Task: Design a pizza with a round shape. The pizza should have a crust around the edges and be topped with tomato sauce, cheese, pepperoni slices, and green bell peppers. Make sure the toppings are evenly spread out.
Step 272:
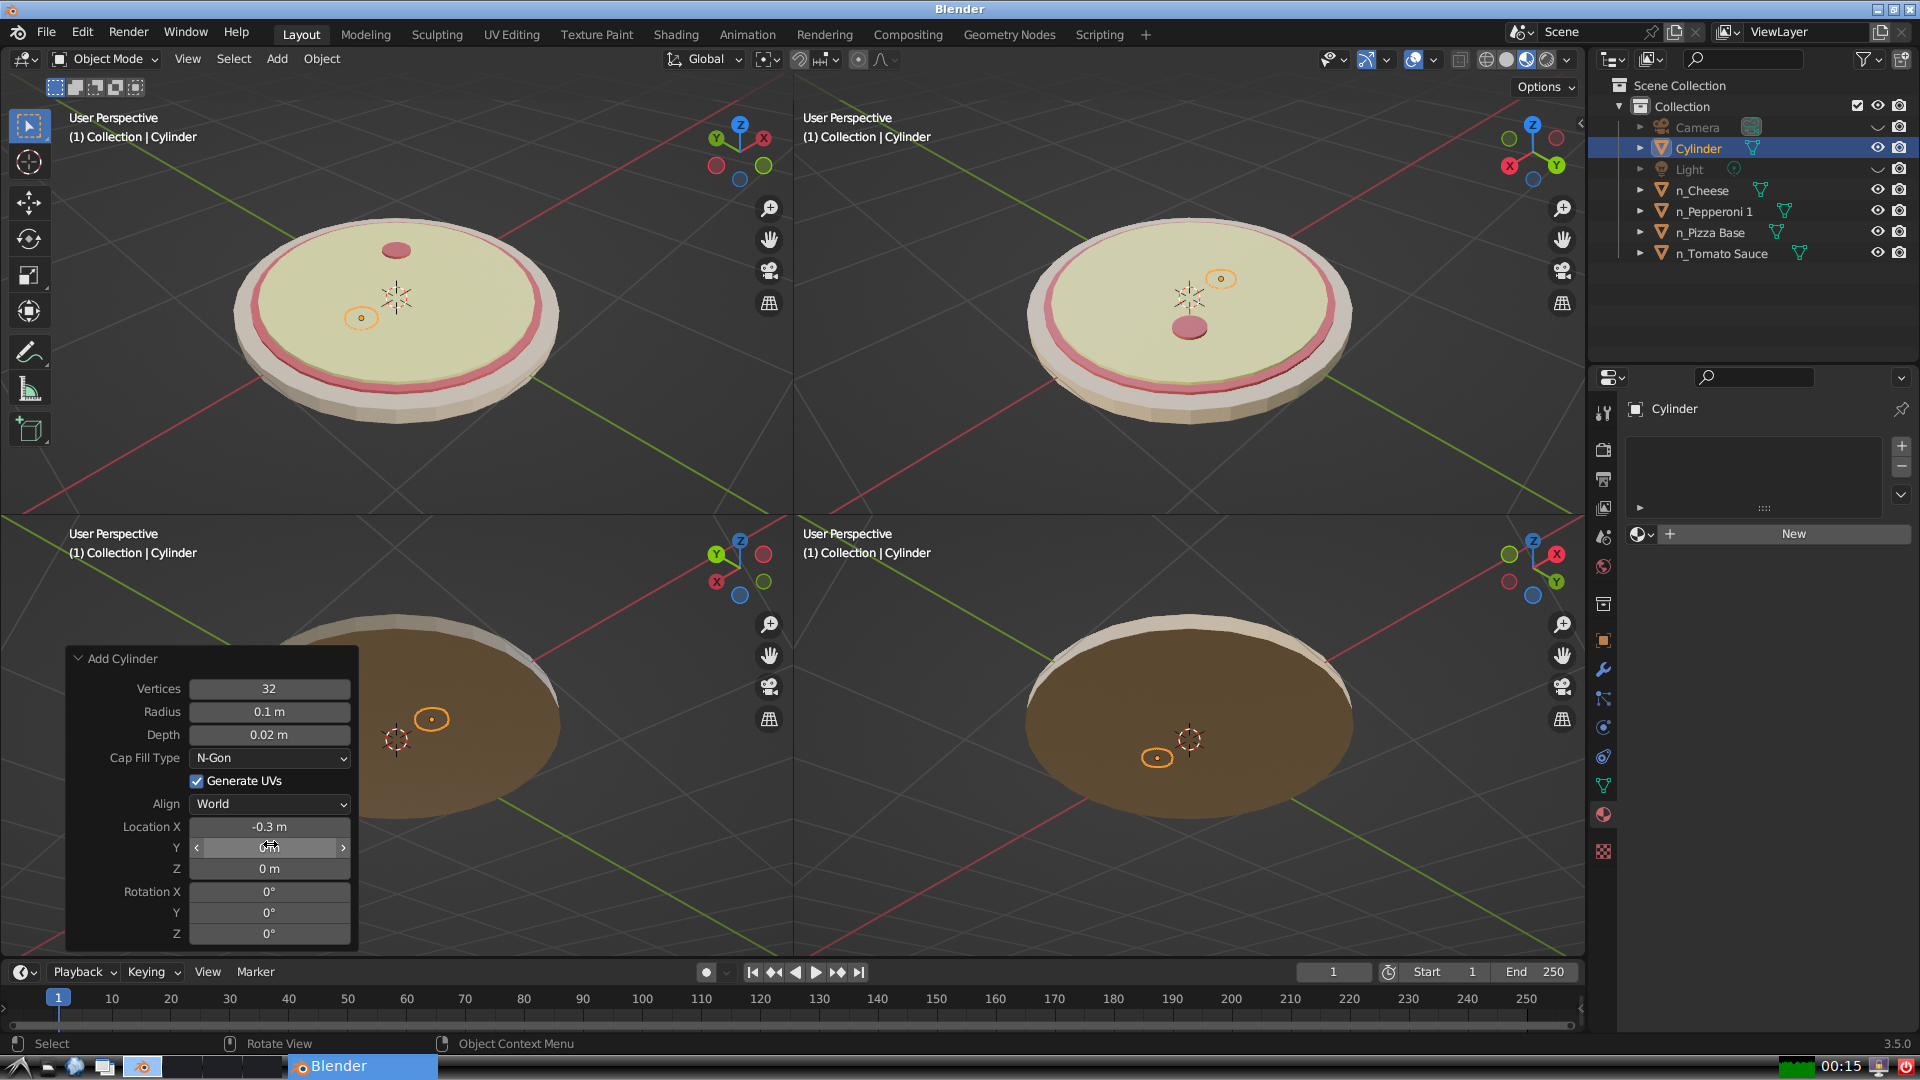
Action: click: no